Question: I am running a toy prediction model that looks like this:
'''
model1 <- lm(weight ~ age)
plot(predict(model1), weight)
pred.frame <- data.frame(age = 4:20)
pp <- predict (model1, int = "p", newdata = pred.frame)
pc <- predict (model1, int = "c", newdata = pred.frame)
plot(age, weight, ylim = range(weight, pp, na.rm = TRUE))
pred.model1 <- pred.frame$age
matlines(pred.model1, pc, lty = c(1,2,2), col = 'black')
matlines(pred.model1, pp, lty = c(1,3,3), col = 'black')
'''
however, the graphic I get has the pc and pp lines cut:

tried a couple computers and I keep getting the same result. both are running the latest version of mac os with mavericks, with quartz generating the graphics.
any thoughts on what I might be doing wrong? thanks
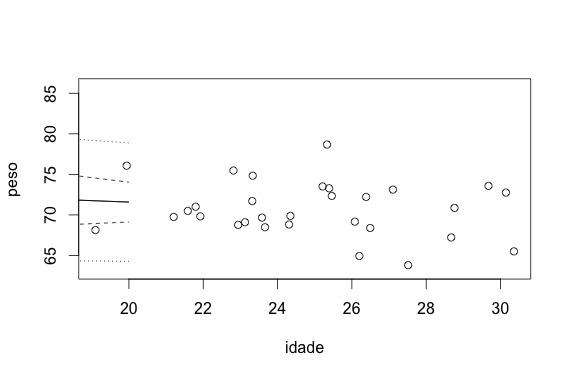
Answer: It seems like the data range on which you carry out your predictions is restricted to 4 to 20 years, given that your code reads
'''
pred.frame <- data.frame(age = 4:20)
'''
Try it again with
'''
pred.frame <- data.frame(age = 4:40)
'''